Interaction volume radius: 10 \u00c5
Interaction volume height: 10 \u00c5
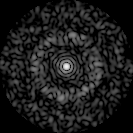
Disorder parameter: 0.853